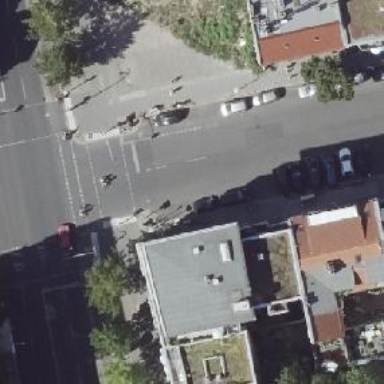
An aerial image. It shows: Road with traffic signals.